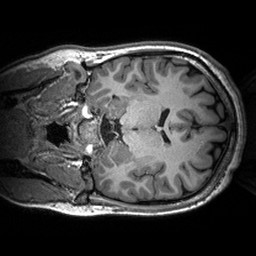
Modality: T1w
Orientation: coronal
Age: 25
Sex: male
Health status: healthy
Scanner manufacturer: siemens
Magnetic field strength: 3 T
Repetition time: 2.53 s
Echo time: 0.00288 s